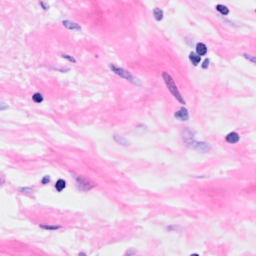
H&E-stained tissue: Breast